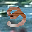
Label: 3